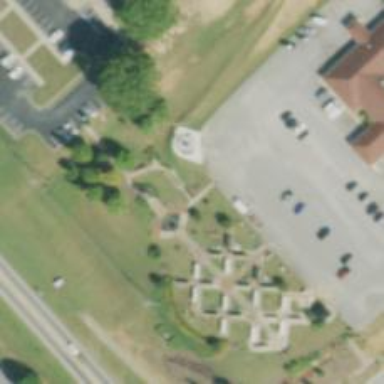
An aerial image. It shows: Memorial site with historic significance.